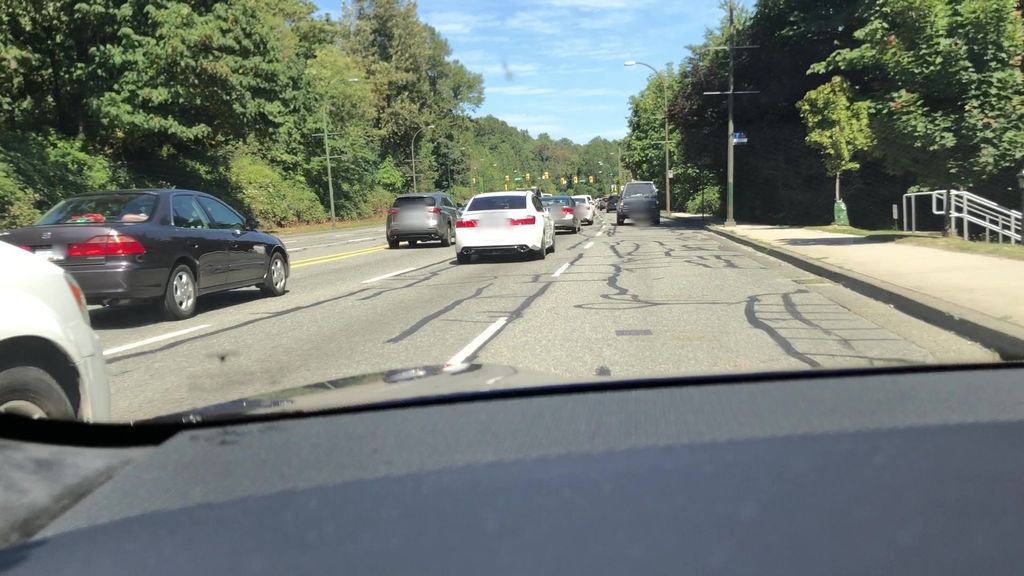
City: vancouver